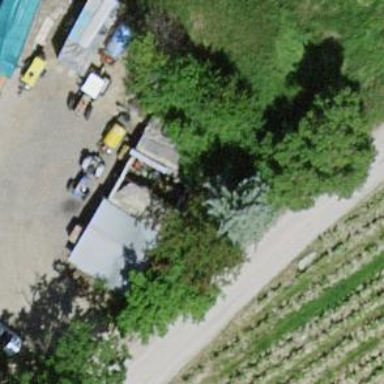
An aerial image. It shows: Shed building.